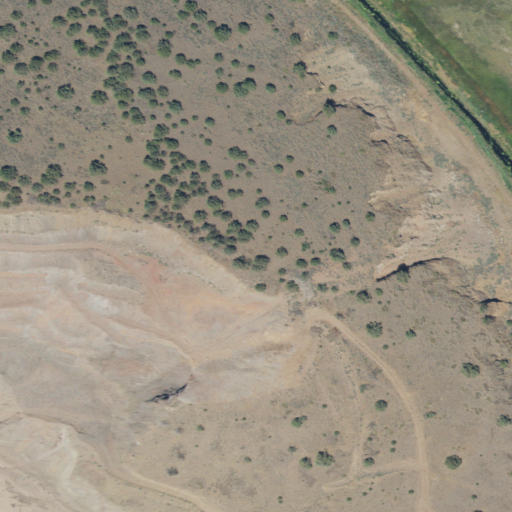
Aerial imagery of mountain in Oregon named Wild Horse Butte containing shrub, grassland, evergreen forest, and pasture